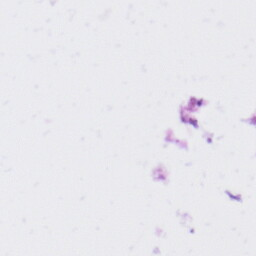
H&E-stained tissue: Liver